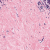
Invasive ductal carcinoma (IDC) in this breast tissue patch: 0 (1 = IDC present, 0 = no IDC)